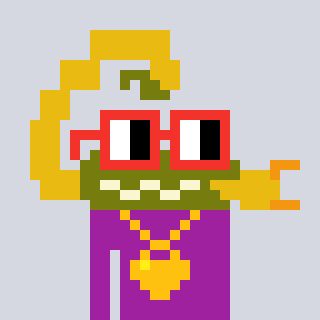
a pixel art character with square red glasses, a scorpion-shaped head and a magenta-colored body on a cool background